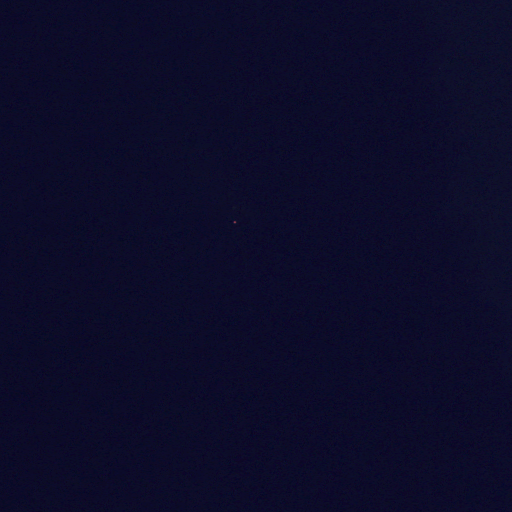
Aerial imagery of island in New York named Ferris Rock containing only open water